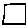
Label: square